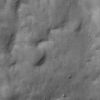
Label: not_dusty